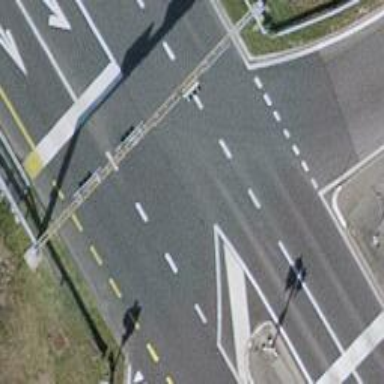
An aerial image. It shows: Road with traffic signals.